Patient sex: M
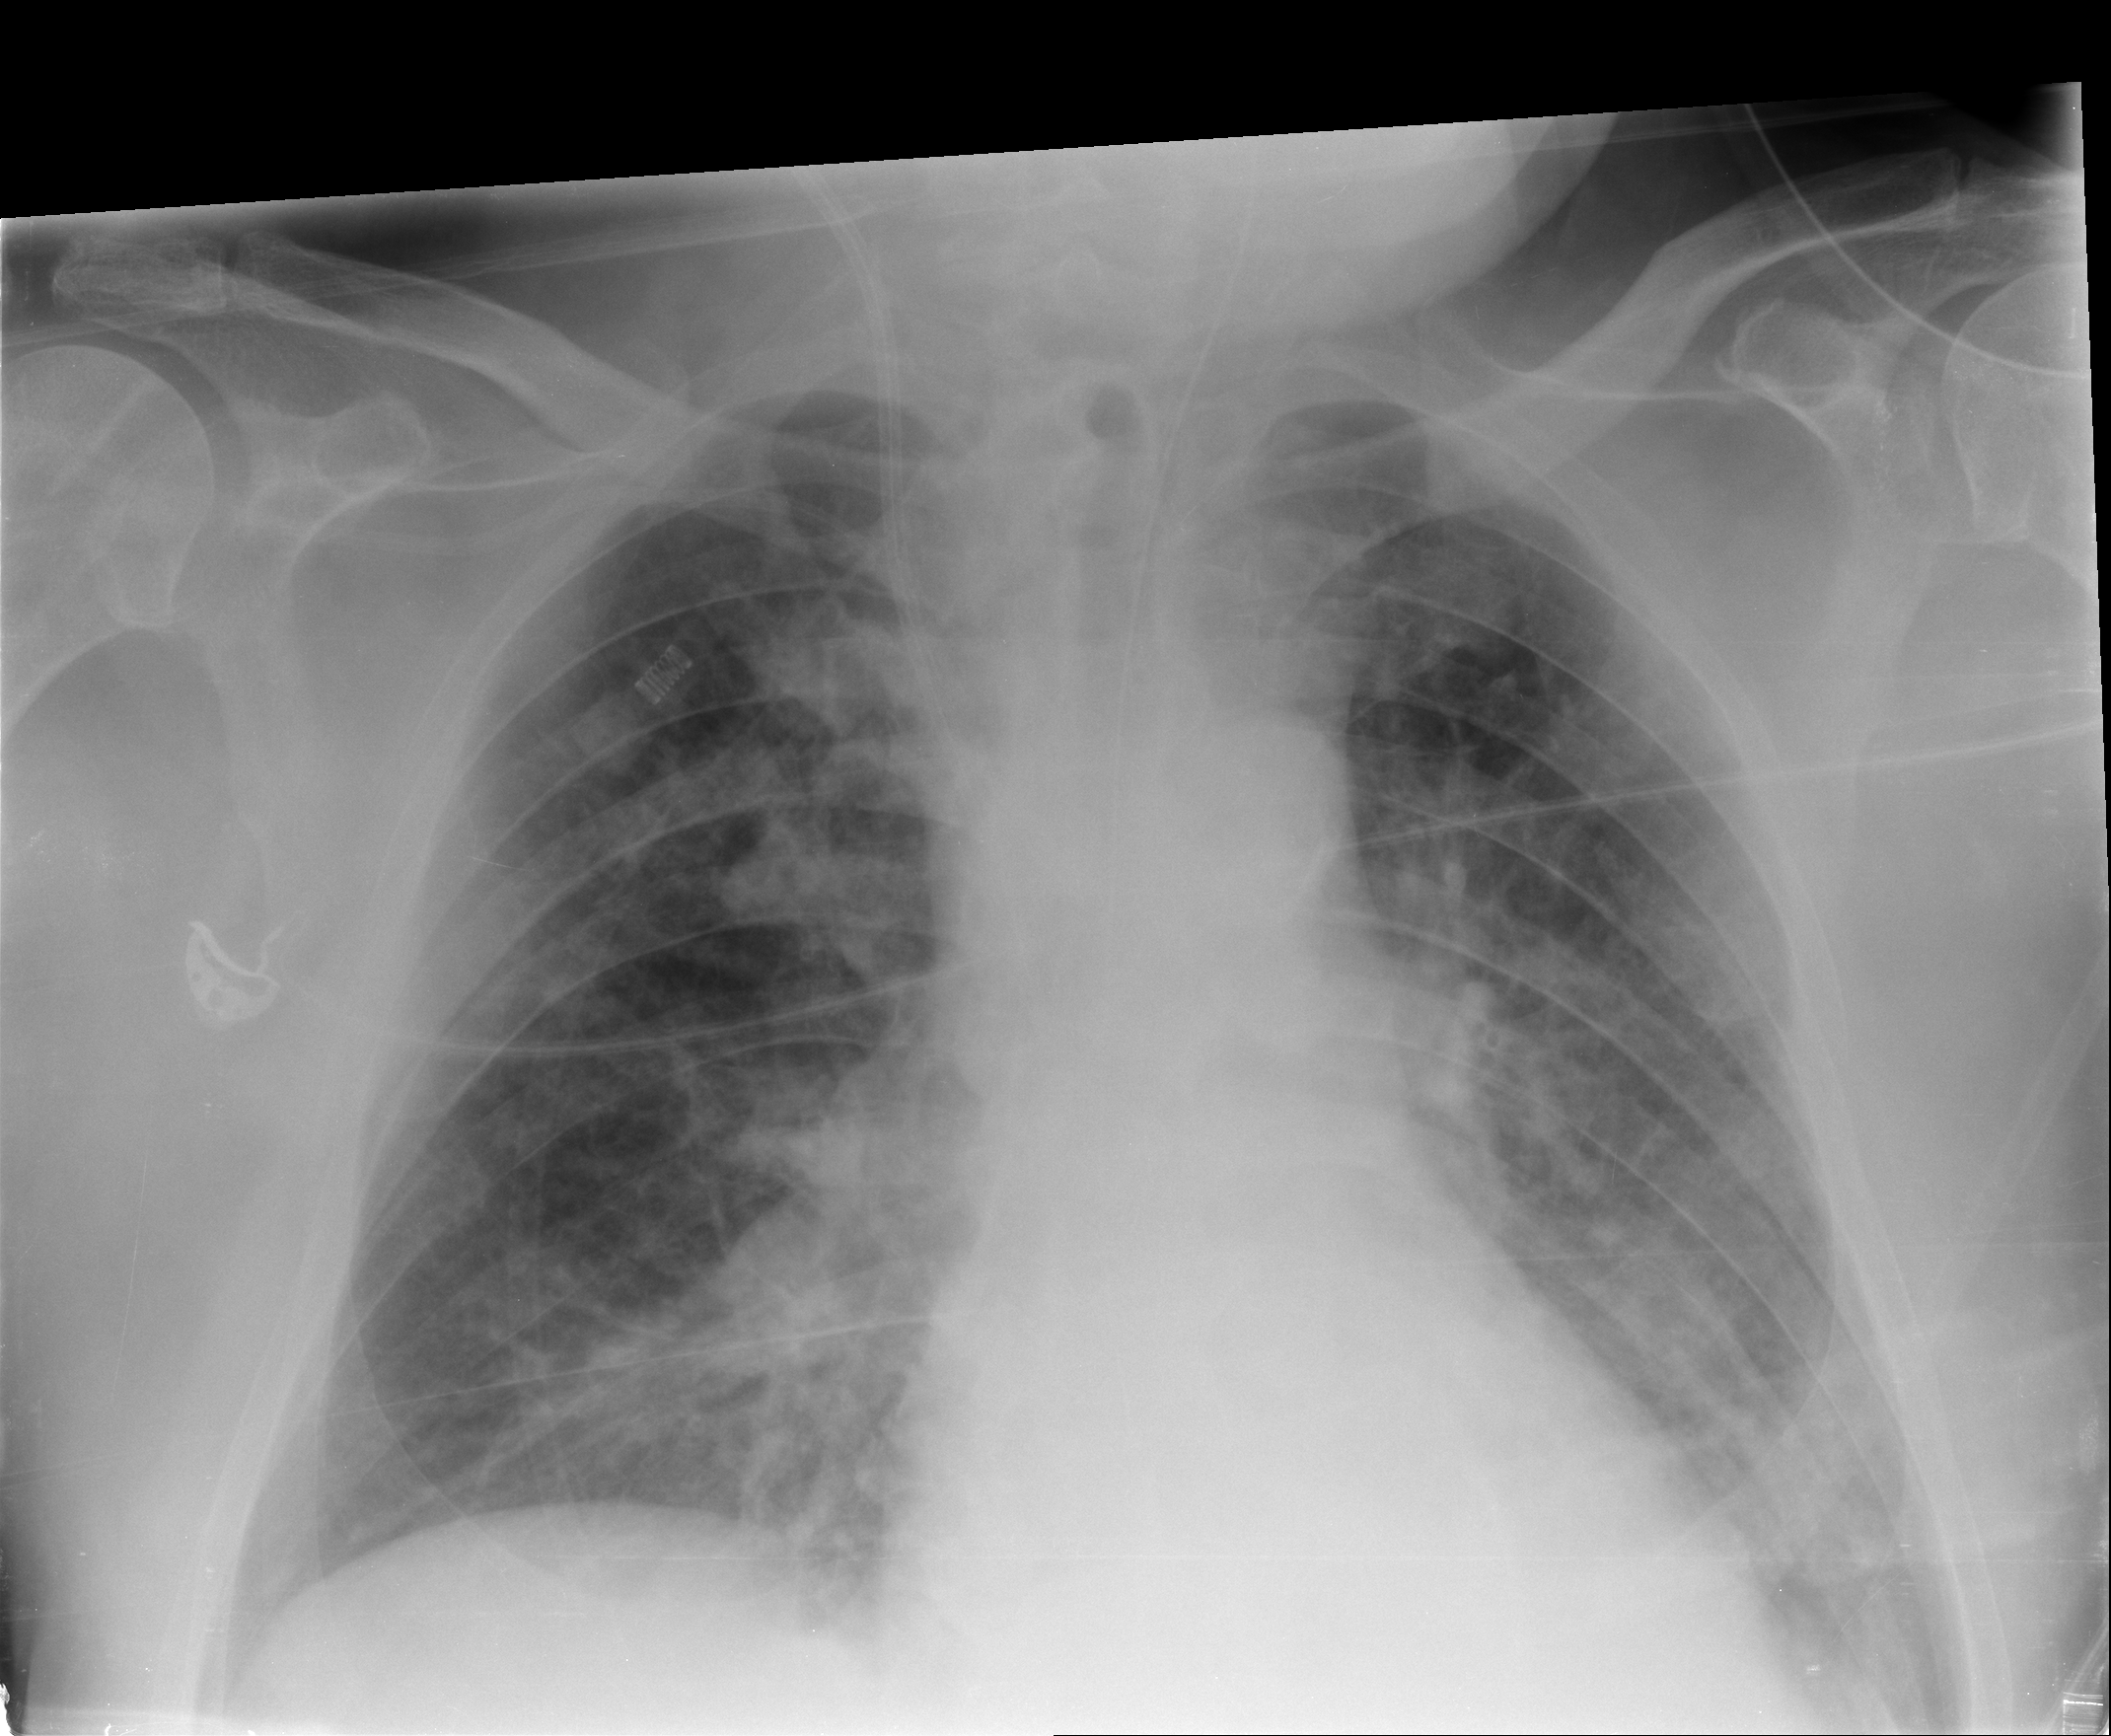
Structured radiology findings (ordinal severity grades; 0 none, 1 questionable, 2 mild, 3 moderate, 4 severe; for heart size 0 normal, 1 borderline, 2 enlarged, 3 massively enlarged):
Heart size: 1
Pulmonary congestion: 2
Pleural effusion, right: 0
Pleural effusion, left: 2
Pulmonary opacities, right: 2
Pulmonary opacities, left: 2
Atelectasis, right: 2
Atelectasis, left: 2